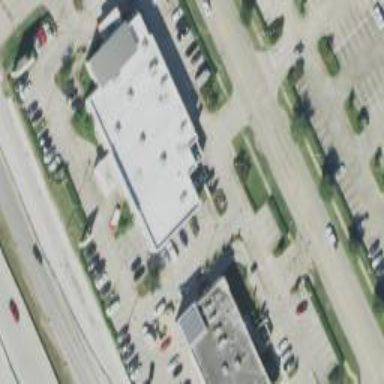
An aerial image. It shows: Clinic building offering healthcare services.